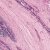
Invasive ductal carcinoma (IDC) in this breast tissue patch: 0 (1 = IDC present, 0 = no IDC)